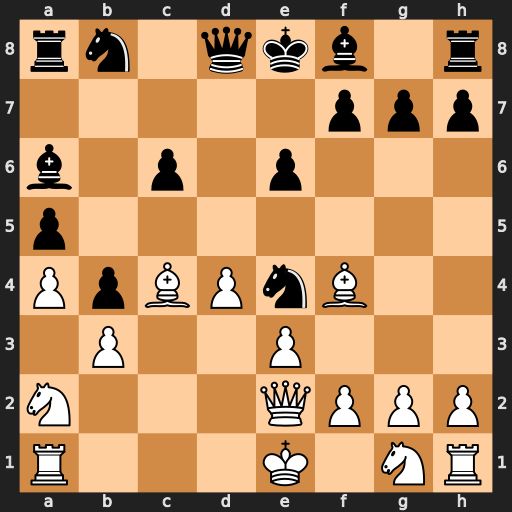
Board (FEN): rn1qkb1r/5ppp/b1p1p3/p7/PpBPnB2/1P2P3/N3QPPP/R3K1NR
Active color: w
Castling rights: KQkq
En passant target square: -
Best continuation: Bxb8 Bxc4 Qxc4